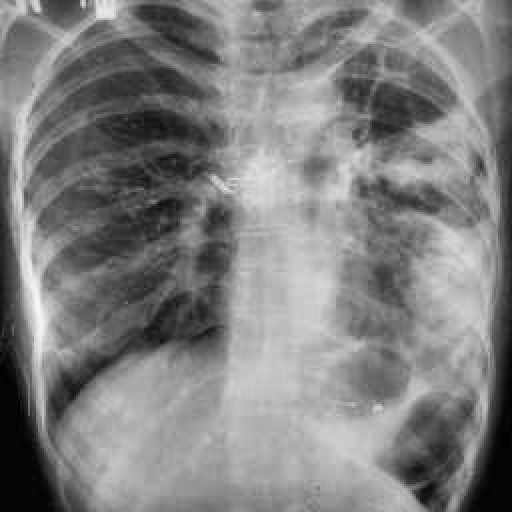
Finding: TUBERCULOSIS